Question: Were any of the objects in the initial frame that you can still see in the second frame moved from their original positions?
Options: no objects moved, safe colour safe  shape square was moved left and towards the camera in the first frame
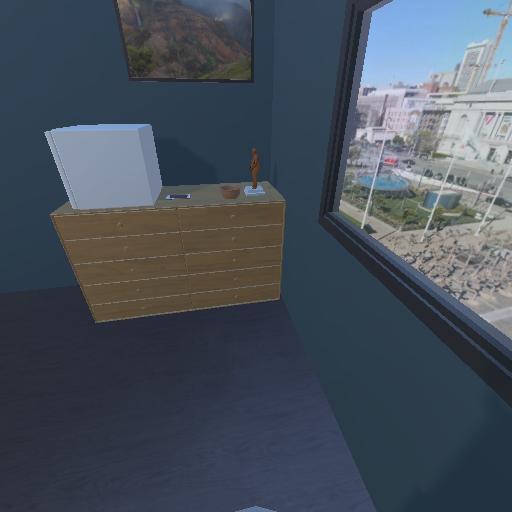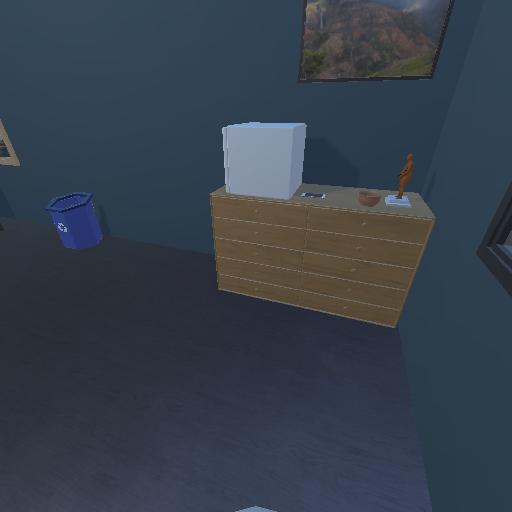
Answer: no objects moved